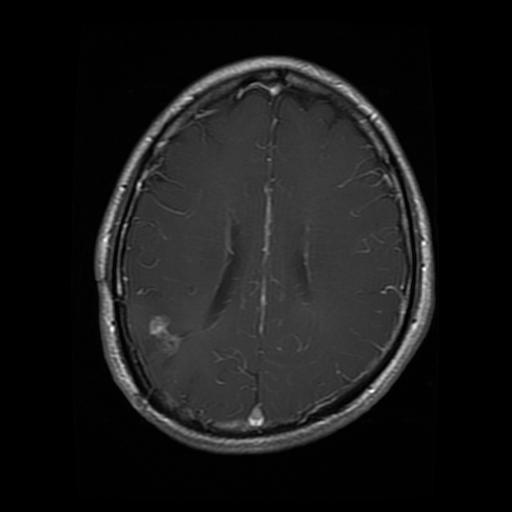
Label: glioma